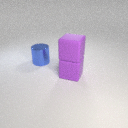
large blue metal cylinder behind large purple rubber cube